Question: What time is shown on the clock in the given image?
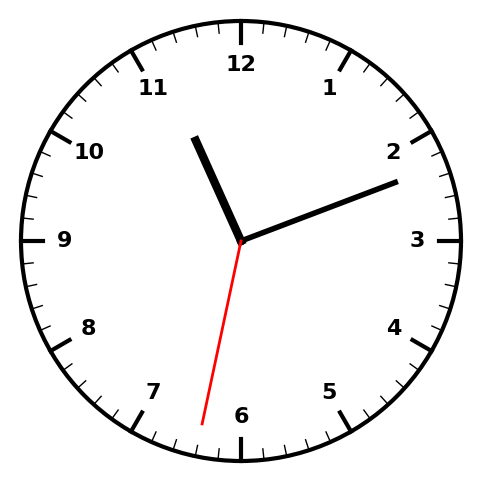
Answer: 11:11:32